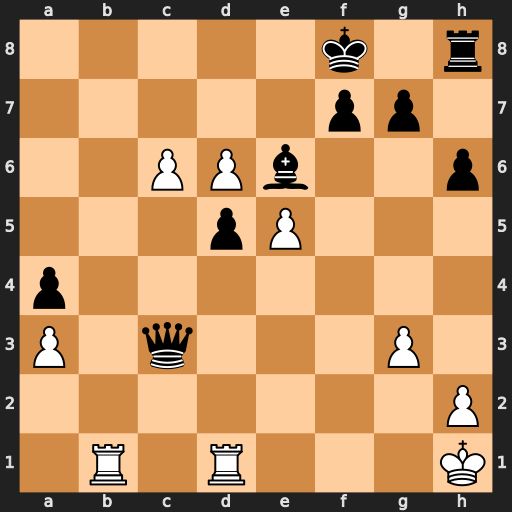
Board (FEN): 5k1r/5pp1/2PPb2p/3pP3/p7/P1q3P1/7P/1R1R3K
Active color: w
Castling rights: -
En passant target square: -
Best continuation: Rb8+ Bc8 Rxc8#